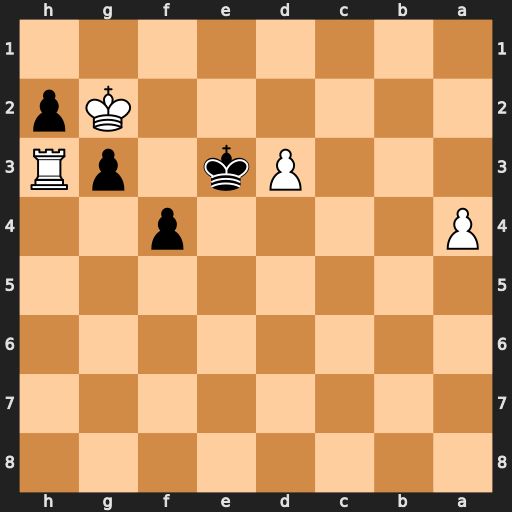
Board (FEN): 8/8/8/8/P4p2/3Pk1pR/6Kp/8
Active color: b
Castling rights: -
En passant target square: -
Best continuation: f3+ Kxg3 f2 Kg4+ Kd4